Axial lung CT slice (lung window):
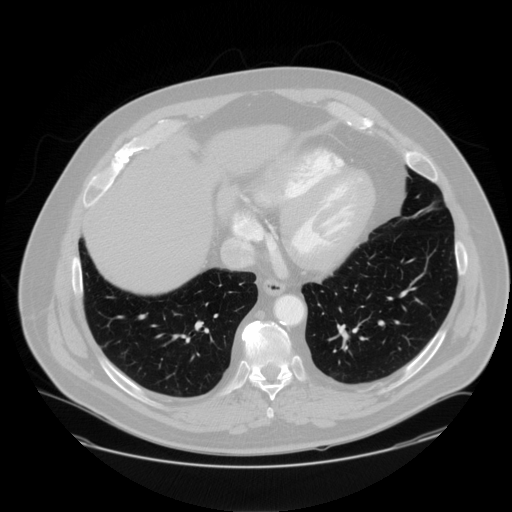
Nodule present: no